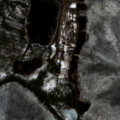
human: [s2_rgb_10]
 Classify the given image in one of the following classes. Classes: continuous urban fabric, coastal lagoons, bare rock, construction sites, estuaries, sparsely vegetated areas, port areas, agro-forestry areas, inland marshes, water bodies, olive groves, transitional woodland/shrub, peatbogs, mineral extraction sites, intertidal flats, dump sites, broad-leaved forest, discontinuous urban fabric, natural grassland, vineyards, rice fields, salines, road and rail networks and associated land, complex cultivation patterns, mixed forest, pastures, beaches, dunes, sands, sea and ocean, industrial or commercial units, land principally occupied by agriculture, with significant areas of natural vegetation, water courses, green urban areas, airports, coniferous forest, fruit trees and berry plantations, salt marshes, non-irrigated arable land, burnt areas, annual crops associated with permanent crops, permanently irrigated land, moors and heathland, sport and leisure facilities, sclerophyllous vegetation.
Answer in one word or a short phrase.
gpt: coniferous forest, water bodies